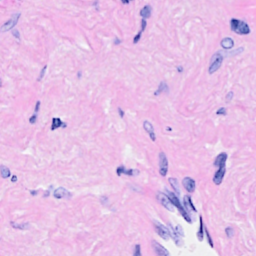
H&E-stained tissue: Breast